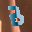
Label: 3